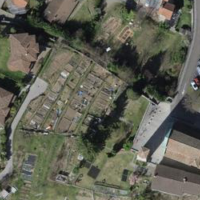
EUNIS habitat code: 55
Species observed at this site:
Beta vulgaris
Phytolacca americana